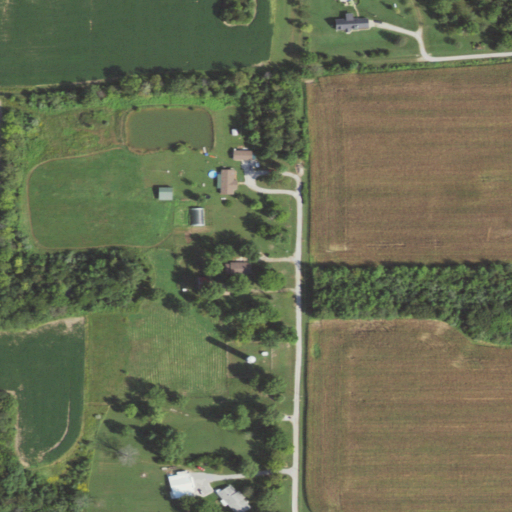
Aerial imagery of mountain in Illinois named Fikes Hill containing pasture, cultivated crops, open development, mixed forest, low intensity development, deciduous forest, and medium intensity development